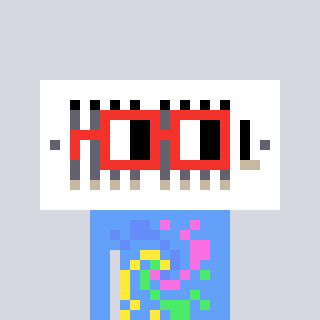
a pixel art character with square red glasses, a vent-shaped head and a blue-colored body on a cool background